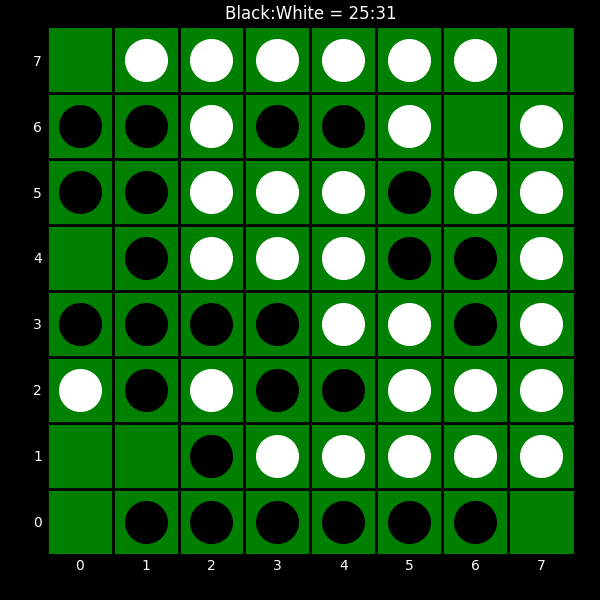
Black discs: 25
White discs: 31